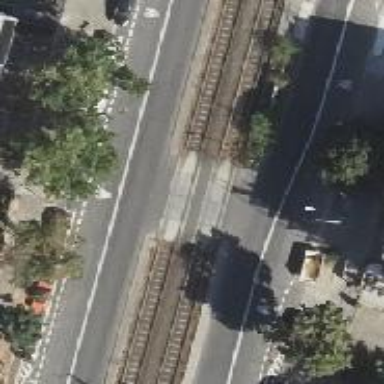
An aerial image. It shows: Uncontrolled tram level crossing.